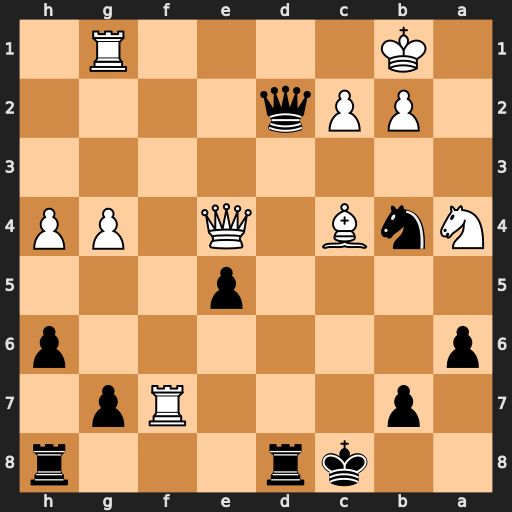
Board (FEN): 2kr3r/1p3Rp1/p6p/4p3/NnB1Q1PP/8/1PPq4/1K4R1
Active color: b
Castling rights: -
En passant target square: -
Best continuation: Qd1+ Rxd1 Rxd1#